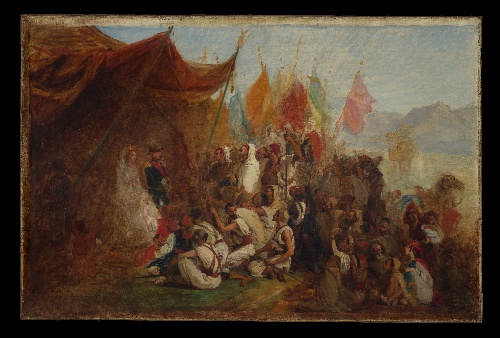
Title: Sketch for "Reception of Emperor Napoleon III and Empress Eugénie by the Kabyle Leaders at Algiers on September 18, 1860"
Artist: Isidore Pils
Artist bio: French, Paris 1813/15–1875 Douarnenez
Date: ca. 1862–67
Object type: Painting
Classification: Paintings
Medium: Oil on canvas
Dimensions: 25 1/4 x 43 1/4 in. (64.1 x 109.9 cm)
Department: European Paintings
Credit line: Gift of Kenneth Jay Lane, 2017
Accession year: 2017
Repository: Metropolitan Museum of Art, New York, NY
Tags: Napoleon III|Women|Ceremony|Crowd|Orientalist